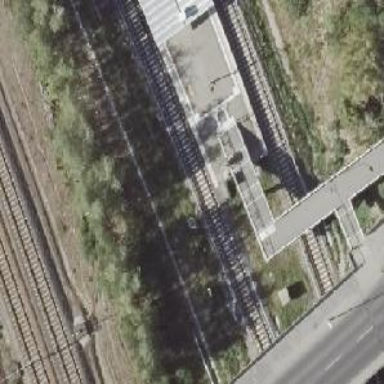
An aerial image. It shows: Light rail stop position with railway stop for public transport.